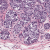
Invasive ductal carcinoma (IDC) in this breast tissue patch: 0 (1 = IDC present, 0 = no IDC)